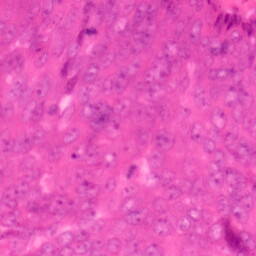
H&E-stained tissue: Colon